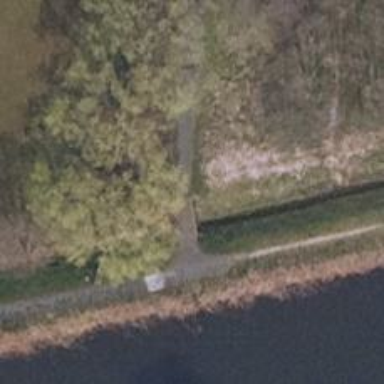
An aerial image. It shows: Path on bridge.